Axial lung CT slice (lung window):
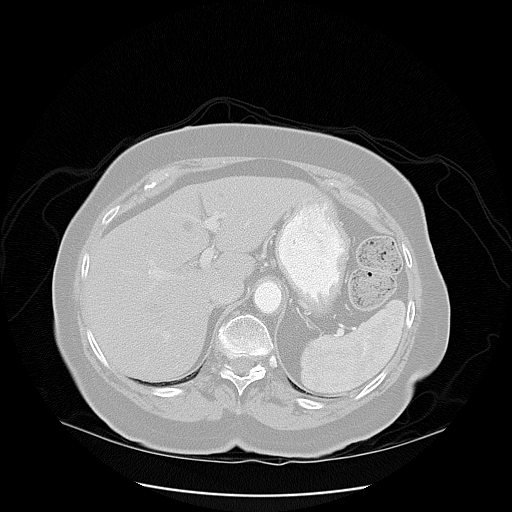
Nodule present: no